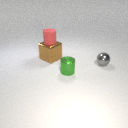
small gray metal sphere behind small green metal cylinder